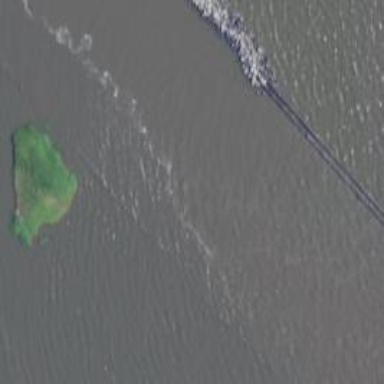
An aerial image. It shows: Breakwater structure.